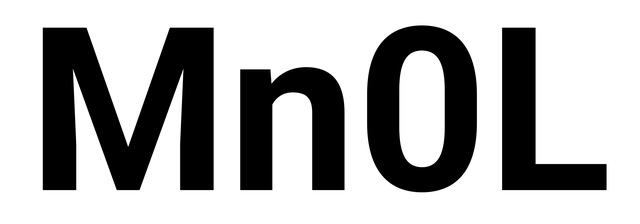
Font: Roboto_Bold